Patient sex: F
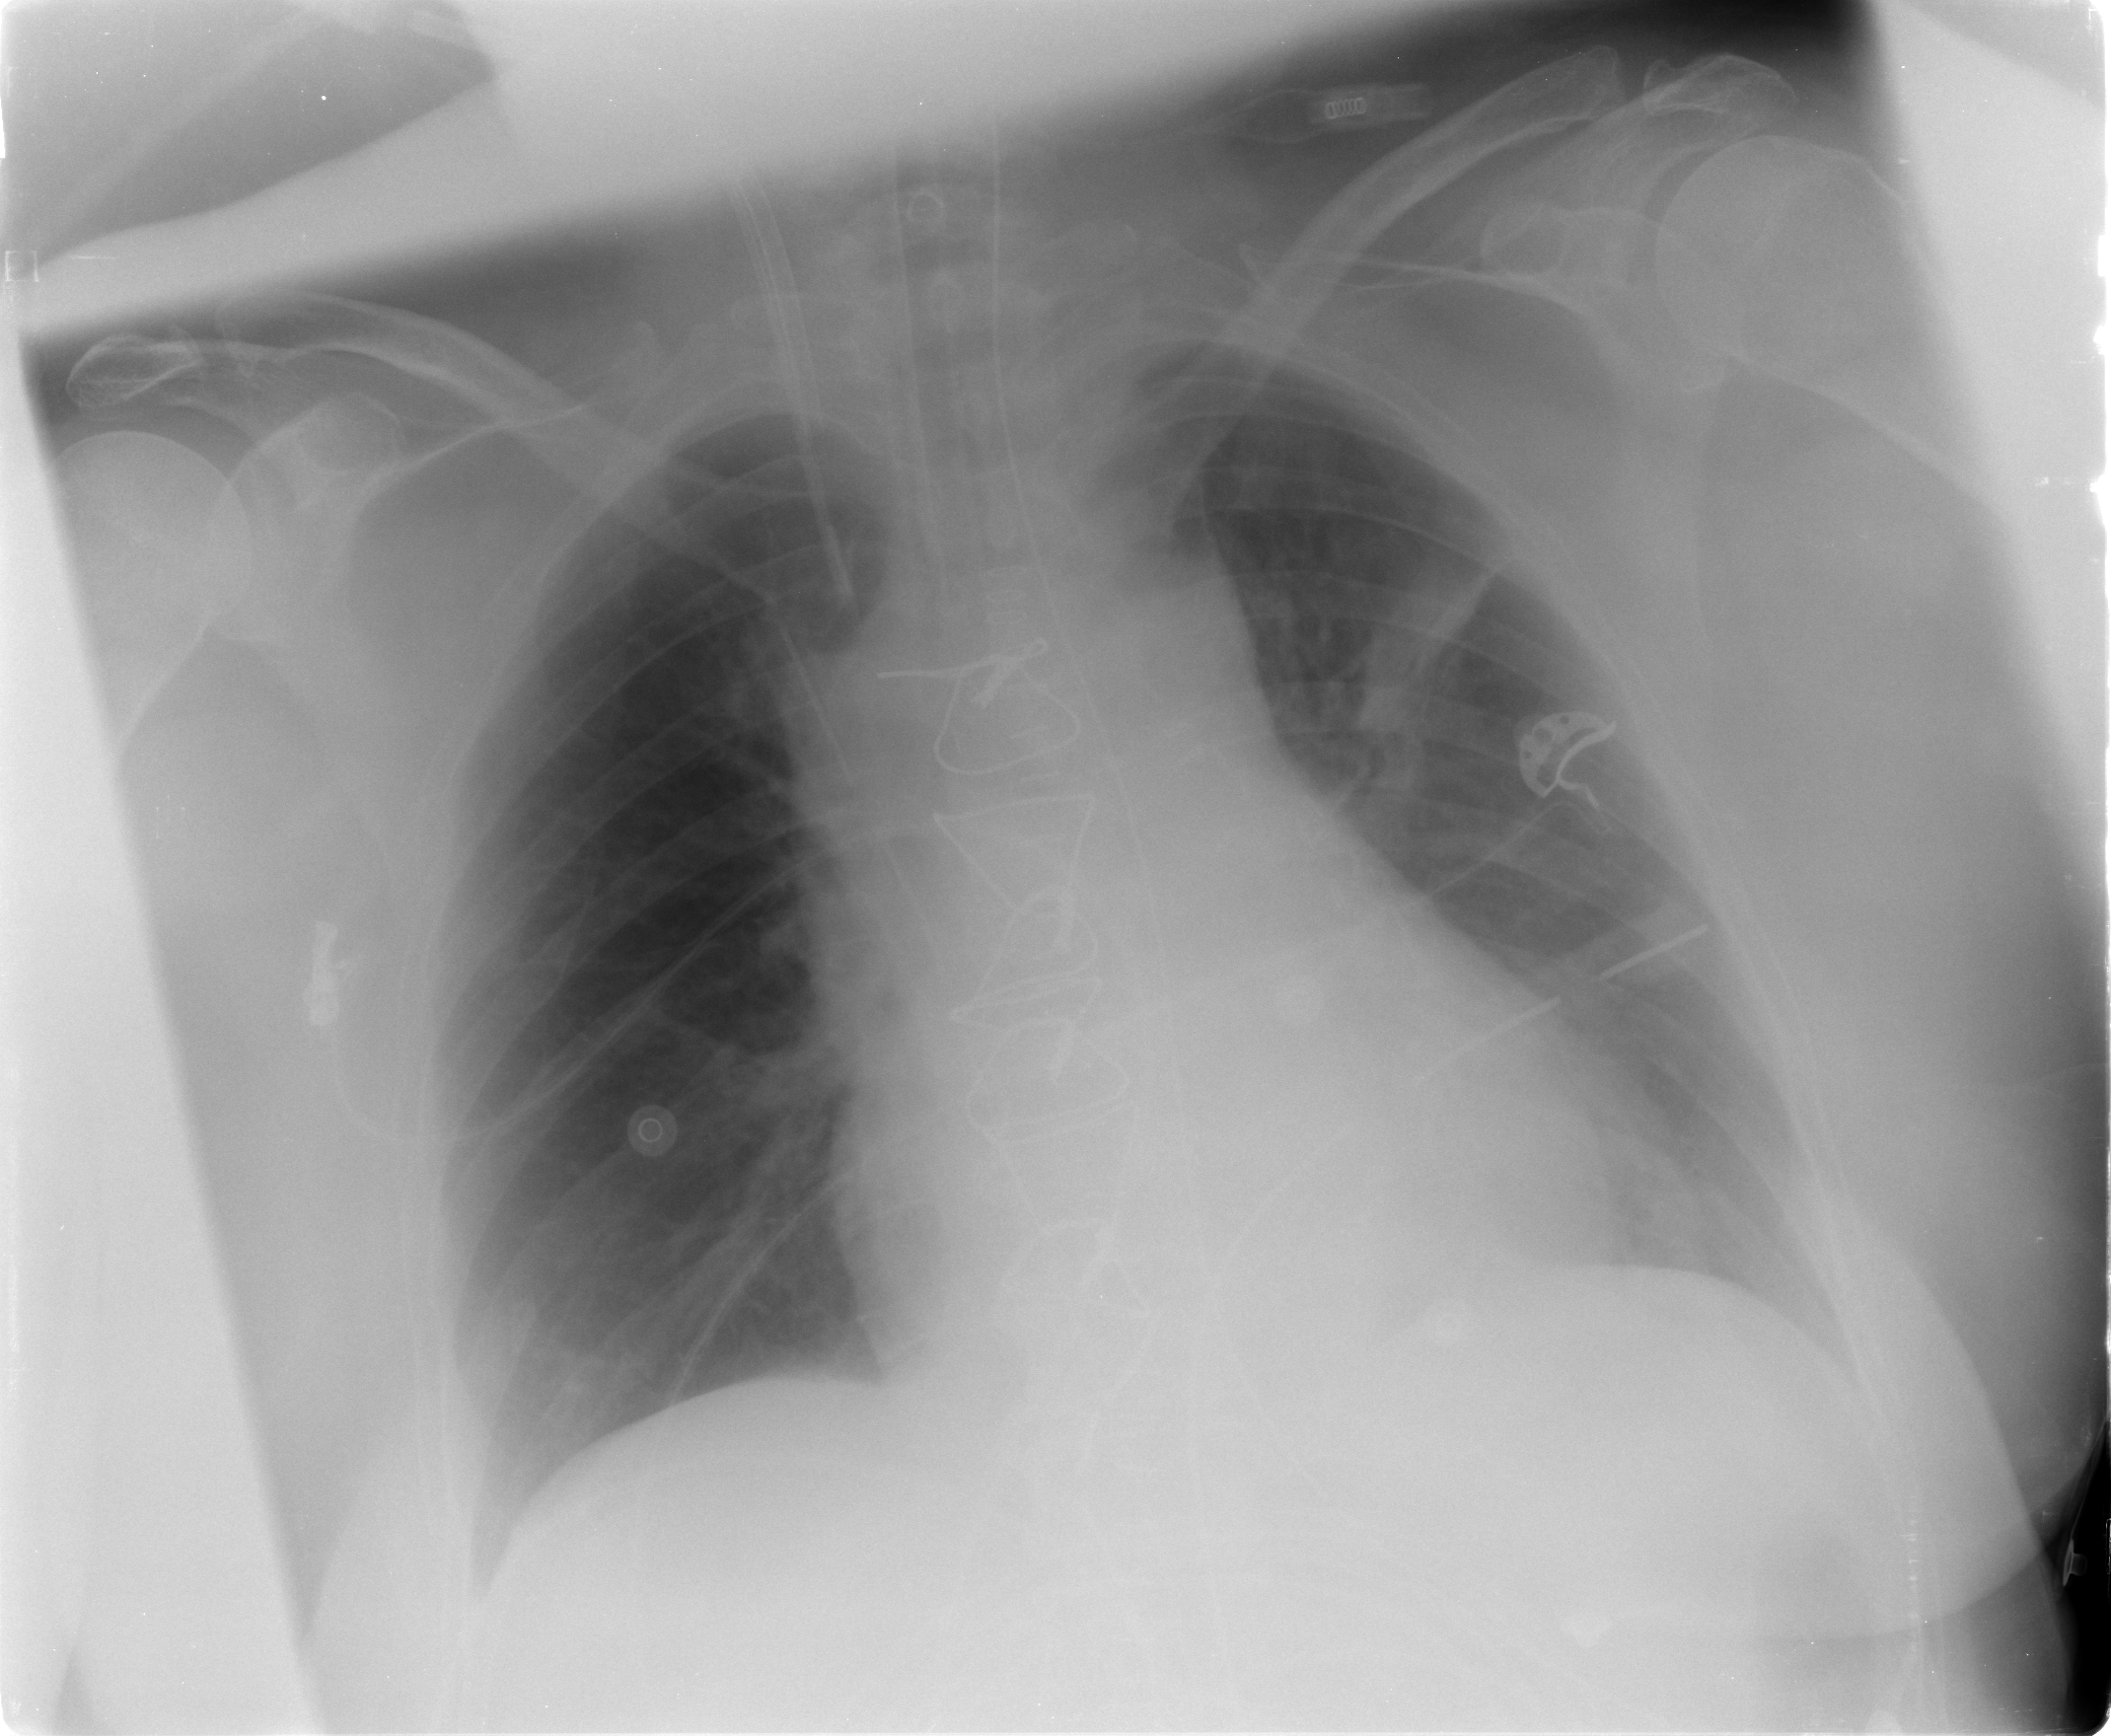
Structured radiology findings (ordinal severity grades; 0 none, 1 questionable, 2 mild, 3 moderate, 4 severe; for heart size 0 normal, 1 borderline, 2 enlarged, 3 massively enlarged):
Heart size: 0
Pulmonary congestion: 0
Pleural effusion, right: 0
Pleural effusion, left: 0
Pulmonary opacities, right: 0
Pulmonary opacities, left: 0
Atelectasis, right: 0
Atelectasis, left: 1